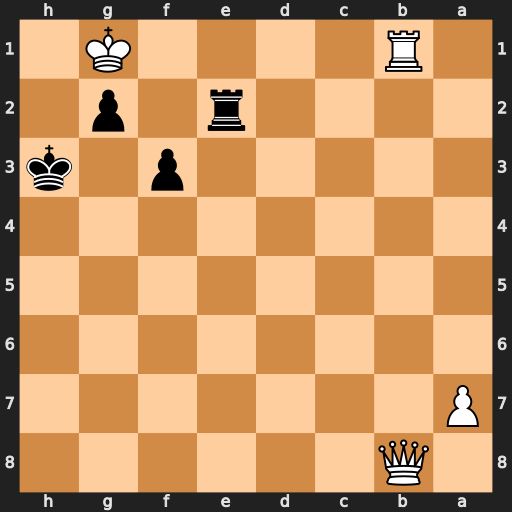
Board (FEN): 1Q6/P7/8/8/8/5p1k/4r1p1/1R4K1
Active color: b
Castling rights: -
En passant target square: -
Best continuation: f2#